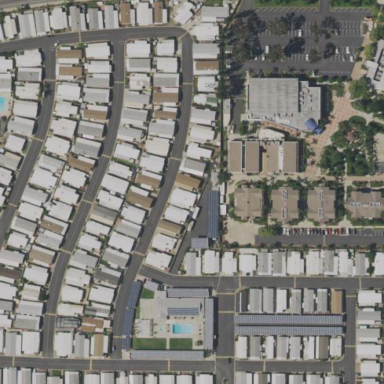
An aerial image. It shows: Residential area known as trailer park.